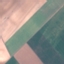
Land use / land cover class: AnnualCrop